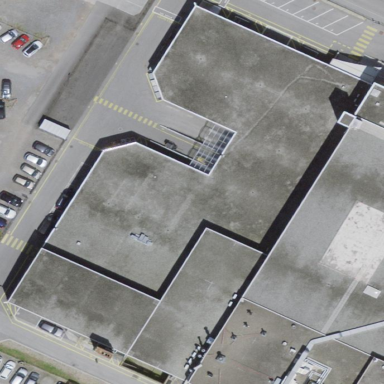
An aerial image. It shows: Industrial building.